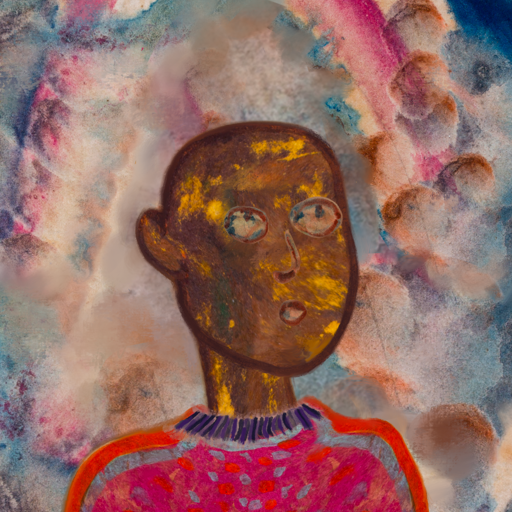
Background: Rupkatha, Head And Neck Side: Comrade, Face Side: Orphan, Bust: Sisters, Hair Side: Blank, Head Accessory: Blank, Second Necklace: Blank, Necklace: HillGirl, Baby: Blank